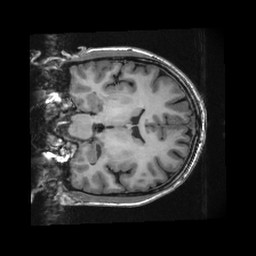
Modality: T1w
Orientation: coronal
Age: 33
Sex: male
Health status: healthy
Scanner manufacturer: ge
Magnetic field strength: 3 T
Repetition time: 0.008396 s
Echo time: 0.003108 s